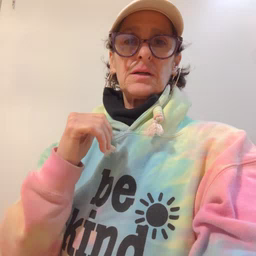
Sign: glasswindow